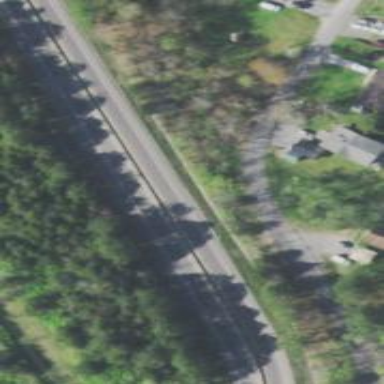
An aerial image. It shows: Trunk link highway.